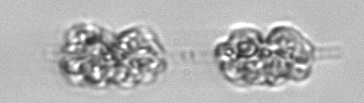
Label: Leptocylindrus_mediterraneus